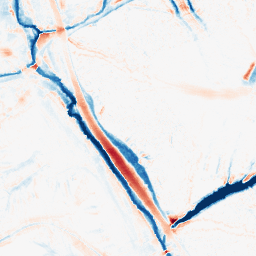
Category: morphological
Decomposition family: morphological
Decomposition parameters: operation: average
size: 10
Upsampling method: quartic
Upsampling parameters: scale: 2
Upsampling scale: 2